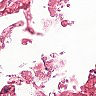
Metastatic tissue present: no